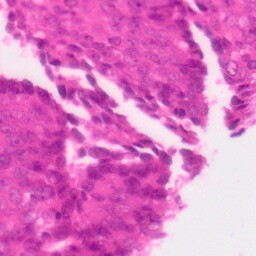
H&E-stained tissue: Colon